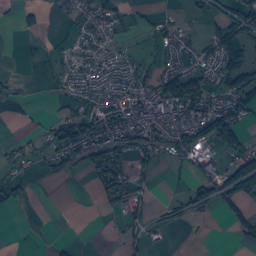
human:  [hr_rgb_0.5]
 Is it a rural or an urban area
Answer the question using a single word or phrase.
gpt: urban

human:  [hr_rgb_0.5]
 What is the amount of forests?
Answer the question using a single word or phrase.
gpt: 109

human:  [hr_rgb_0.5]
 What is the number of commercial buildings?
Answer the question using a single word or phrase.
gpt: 70

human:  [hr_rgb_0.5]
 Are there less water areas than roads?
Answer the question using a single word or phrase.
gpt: yes

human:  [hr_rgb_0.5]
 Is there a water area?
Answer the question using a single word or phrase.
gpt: yes

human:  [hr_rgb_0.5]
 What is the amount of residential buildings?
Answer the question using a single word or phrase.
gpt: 2954

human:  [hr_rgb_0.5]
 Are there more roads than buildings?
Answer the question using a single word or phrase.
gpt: no

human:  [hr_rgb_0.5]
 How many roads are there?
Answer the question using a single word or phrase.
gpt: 802

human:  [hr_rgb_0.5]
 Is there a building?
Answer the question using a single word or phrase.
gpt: yes

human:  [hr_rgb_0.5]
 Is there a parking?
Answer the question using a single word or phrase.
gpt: yes

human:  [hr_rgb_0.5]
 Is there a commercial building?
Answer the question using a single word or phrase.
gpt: yes

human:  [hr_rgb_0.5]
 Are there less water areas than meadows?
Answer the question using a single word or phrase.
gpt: no

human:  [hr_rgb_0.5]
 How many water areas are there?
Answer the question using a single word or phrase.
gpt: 23

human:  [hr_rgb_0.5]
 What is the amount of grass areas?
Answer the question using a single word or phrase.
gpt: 161

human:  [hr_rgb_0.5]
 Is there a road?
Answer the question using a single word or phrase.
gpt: yes

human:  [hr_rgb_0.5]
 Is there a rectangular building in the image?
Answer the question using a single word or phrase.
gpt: yes

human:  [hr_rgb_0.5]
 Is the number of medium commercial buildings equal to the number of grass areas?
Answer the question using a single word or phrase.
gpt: no

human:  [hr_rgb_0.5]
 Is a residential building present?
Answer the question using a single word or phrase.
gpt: yes

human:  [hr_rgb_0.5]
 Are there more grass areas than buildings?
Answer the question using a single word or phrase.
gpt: no

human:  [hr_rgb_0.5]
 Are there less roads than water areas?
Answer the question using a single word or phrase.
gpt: no

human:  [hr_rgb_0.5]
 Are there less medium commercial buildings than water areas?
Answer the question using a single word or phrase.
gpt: yes

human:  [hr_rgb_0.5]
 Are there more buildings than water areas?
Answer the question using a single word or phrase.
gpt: yes

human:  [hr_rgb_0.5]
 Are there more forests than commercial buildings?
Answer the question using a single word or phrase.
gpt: yes

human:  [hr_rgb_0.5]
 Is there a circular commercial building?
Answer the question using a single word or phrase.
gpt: no

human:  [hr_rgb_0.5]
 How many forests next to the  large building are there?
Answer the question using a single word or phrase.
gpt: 42

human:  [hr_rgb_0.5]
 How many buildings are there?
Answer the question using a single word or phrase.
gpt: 3120

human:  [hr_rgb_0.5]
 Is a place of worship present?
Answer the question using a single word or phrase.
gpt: yes

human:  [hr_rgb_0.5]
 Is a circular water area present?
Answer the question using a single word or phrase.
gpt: yes

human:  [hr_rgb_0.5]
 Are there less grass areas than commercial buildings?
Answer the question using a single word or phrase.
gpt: no

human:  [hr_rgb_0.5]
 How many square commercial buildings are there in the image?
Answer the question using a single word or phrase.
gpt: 0

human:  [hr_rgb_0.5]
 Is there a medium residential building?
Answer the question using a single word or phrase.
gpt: yes

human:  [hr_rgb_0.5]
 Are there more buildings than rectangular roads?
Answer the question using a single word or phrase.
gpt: yes

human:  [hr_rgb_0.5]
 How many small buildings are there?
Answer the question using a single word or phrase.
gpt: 3105

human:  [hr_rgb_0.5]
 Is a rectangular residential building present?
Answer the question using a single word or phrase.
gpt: yes

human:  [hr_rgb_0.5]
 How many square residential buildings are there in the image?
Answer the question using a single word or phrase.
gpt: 0

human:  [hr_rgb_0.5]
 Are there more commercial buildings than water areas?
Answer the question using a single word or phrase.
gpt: yes

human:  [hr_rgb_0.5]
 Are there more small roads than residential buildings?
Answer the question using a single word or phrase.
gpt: no

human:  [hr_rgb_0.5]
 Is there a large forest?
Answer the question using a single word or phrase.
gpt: yes

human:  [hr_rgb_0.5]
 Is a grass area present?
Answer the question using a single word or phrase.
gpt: yes

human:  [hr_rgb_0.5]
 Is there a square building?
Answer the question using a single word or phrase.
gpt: no

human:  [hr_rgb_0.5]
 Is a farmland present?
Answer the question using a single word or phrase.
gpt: yes

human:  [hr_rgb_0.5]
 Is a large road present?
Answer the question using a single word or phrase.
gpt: no

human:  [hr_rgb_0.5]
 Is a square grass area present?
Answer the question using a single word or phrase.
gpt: no

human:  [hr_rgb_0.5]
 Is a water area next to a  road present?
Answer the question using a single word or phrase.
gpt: yes

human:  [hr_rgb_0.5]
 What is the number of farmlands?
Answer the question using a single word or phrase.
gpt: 50

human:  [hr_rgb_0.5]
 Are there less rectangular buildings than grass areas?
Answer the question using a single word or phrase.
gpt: no

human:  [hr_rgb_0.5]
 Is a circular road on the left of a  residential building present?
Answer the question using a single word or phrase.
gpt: no

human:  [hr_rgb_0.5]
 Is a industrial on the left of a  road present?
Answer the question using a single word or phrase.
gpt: yes

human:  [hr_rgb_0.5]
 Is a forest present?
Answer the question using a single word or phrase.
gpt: yes

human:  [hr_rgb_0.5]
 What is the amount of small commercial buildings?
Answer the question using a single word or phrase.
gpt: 65

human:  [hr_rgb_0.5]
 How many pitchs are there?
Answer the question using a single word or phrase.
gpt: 5

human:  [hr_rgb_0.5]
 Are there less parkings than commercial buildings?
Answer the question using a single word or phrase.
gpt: yes

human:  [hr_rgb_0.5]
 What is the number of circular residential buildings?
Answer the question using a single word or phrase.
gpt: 0

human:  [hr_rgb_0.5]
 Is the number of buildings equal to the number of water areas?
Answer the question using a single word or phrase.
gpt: no

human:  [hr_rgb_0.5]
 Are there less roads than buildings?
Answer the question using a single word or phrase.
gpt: yes

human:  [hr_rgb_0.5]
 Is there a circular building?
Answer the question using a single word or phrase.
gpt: no

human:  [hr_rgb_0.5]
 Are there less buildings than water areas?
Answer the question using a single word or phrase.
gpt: no

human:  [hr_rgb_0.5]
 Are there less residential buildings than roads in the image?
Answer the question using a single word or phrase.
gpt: no

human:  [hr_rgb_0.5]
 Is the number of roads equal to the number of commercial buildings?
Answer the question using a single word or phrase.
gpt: no

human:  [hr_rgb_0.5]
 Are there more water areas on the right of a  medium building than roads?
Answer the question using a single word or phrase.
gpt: no

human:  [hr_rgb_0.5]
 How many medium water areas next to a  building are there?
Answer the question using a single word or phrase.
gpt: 3

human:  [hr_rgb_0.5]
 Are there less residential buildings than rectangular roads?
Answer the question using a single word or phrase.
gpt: no

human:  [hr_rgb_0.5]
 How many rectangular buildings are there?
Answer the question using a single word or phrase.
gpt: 1455

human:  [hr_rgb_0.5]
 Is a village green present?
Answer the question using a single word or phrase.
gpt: yes